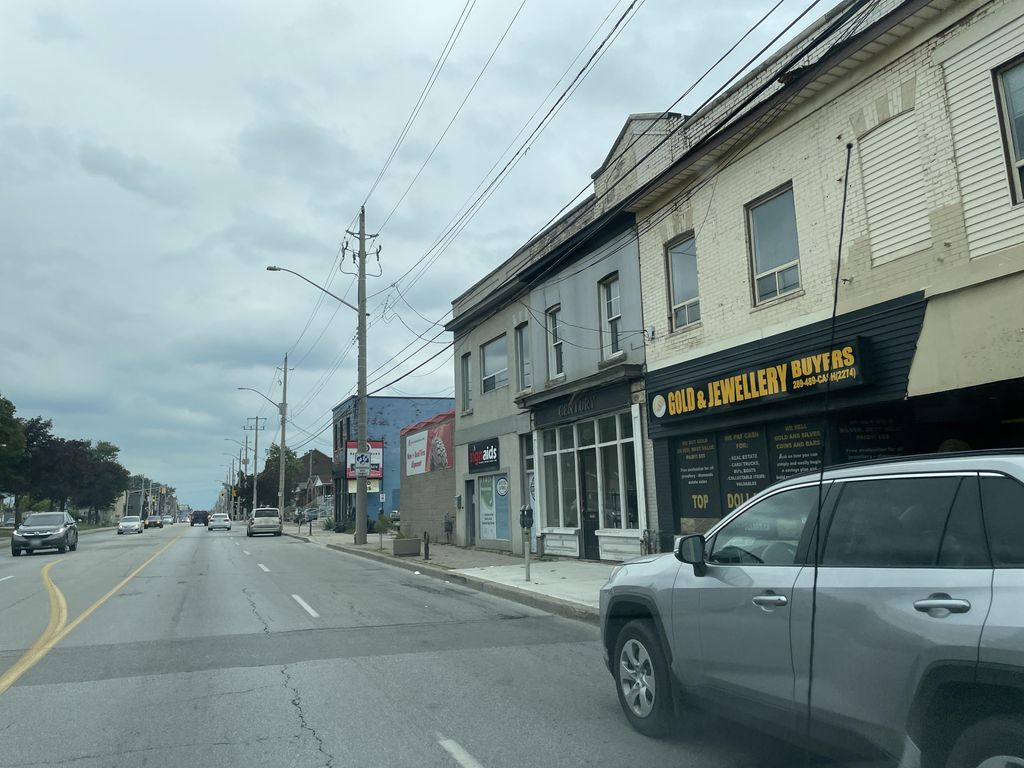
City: hamilton